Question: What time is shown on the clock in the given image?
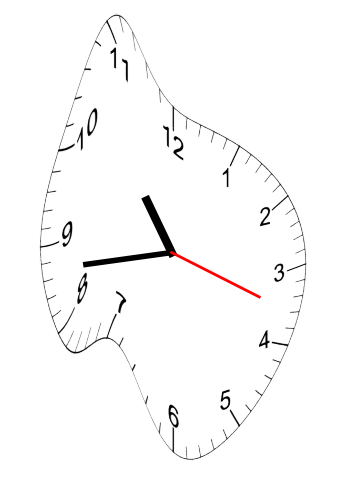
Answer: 10:43:18